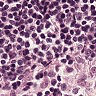
Metastatic tissue present: no